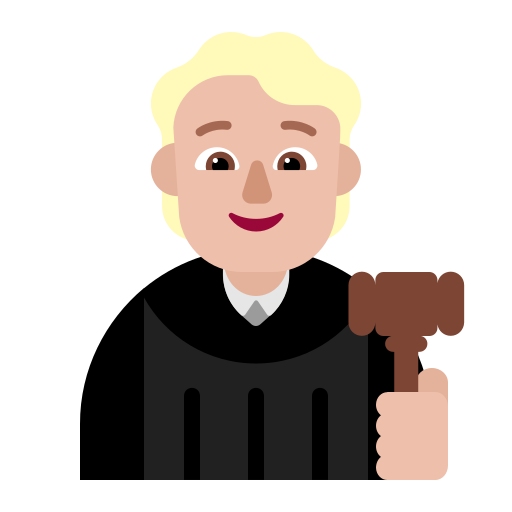
judge flat  light